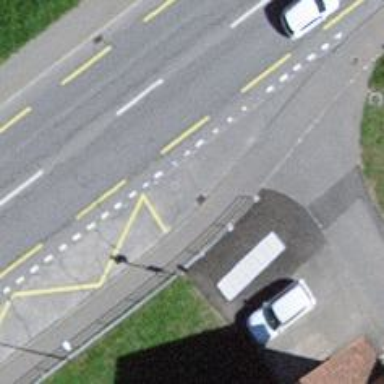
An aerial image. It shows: Platform for public transport is situated by the road.